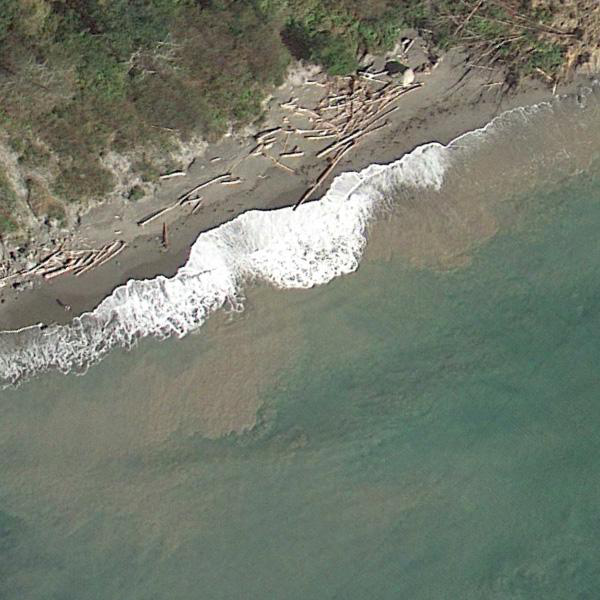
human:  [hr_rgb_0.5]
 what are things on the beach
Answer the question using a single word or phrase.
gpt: trees